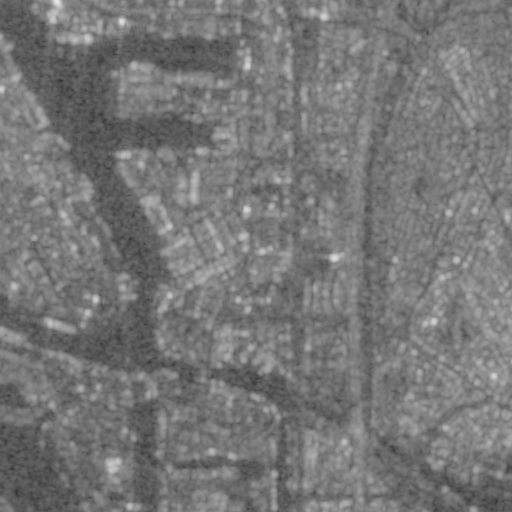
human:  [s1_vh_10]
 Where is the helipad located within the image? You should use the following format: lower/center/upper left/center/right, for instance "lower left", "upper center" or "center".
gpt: The helipad is located in the lower left of the image.
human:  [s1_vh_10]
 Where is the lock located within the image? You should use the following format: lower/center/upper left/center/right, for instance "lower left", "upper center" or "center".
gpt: The lock is located in the lower left of the image.
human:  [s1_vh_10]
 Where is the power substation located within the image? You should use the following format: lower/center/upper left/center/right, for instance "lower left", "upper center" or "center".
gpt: The power substation is located in the lower right of the image.
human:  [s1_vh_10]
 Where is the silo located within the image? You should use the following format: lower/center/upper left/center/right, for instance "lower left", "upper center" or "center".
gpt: The silo is located in the center of the image.
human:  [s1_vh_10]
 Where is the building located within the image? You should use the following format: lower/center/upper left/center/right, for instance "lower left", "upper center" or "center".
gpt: There is no building in the image.

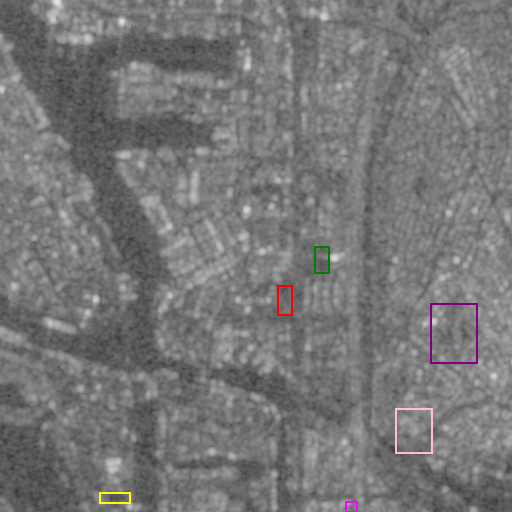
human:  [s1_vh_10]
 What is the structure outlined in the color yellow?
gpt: The structure outlined in yellow is a lock.
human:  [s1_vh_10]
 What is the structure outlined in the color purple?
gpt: The structure outlined in purple is a park.
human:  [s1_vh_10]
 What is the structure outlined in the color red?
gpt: The structure outlined in red is a parking lot.
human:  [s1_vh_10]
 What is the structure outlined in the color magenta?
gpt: The structure outlined in magenta is a power substation.
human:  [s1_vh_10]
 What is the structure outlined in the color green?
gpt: The structure outlined in green is a track.
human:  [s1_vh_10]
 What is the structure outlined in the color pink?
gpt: The structure outlined in pink is a wastewater plant.
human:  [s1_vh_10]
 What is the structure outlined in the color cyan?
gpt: There is no cyan outline.